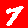
Digit: 7